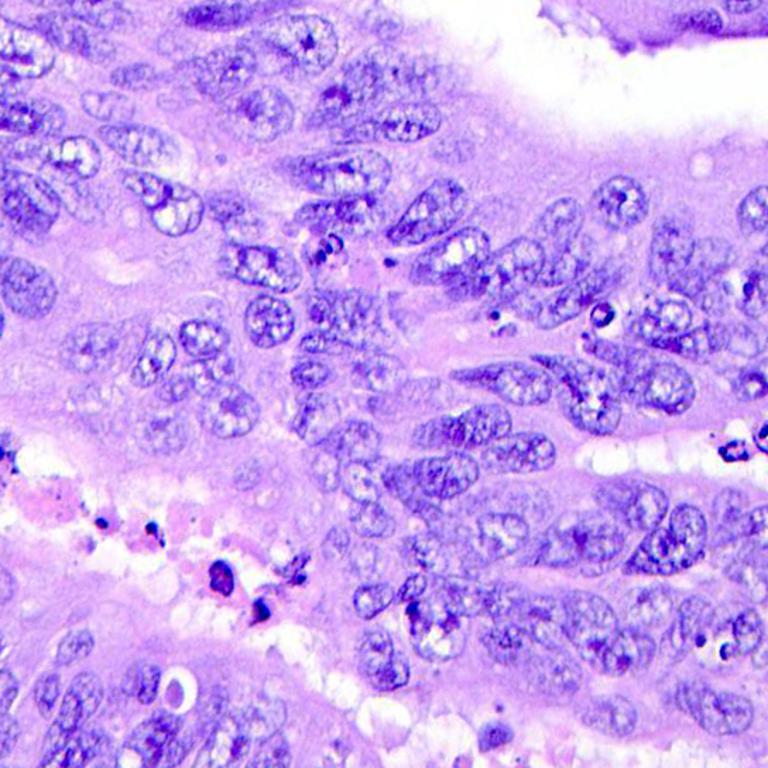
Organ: colon
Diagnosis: adenocarcinomas